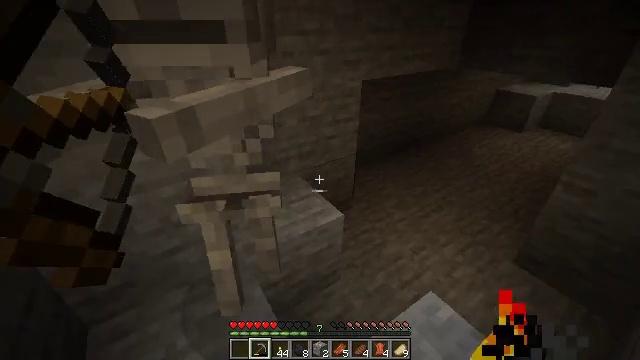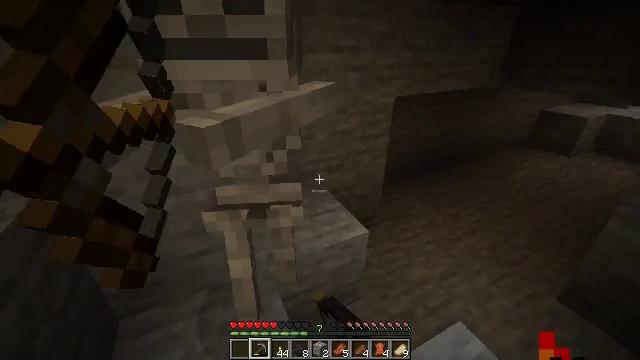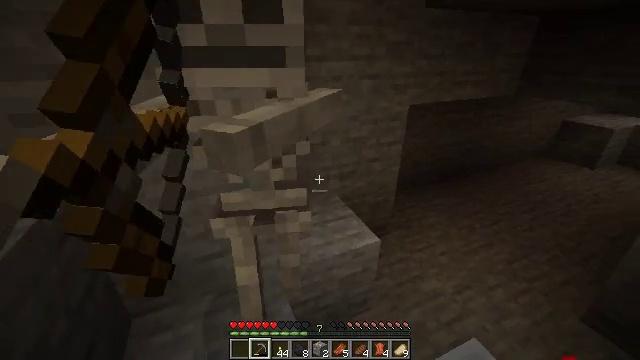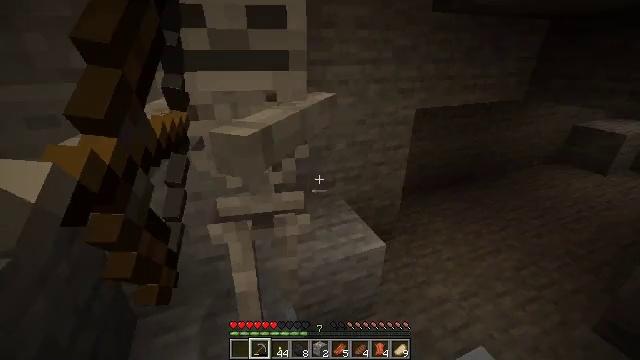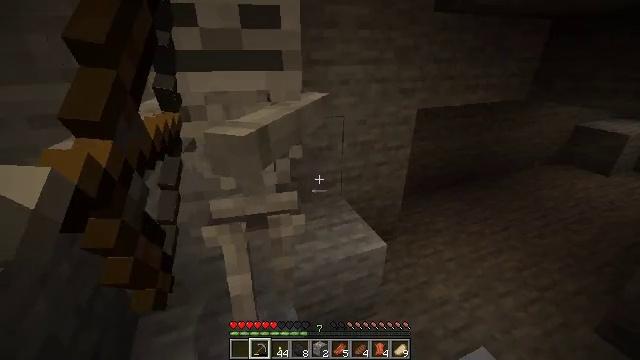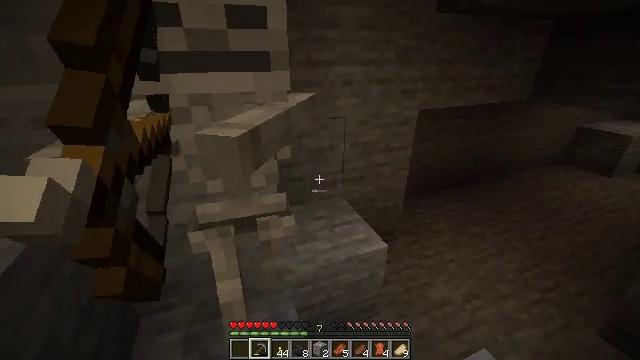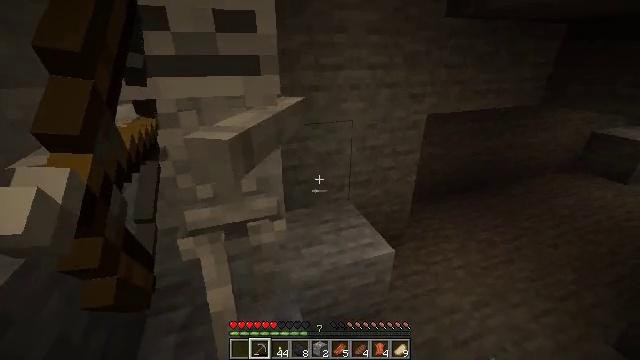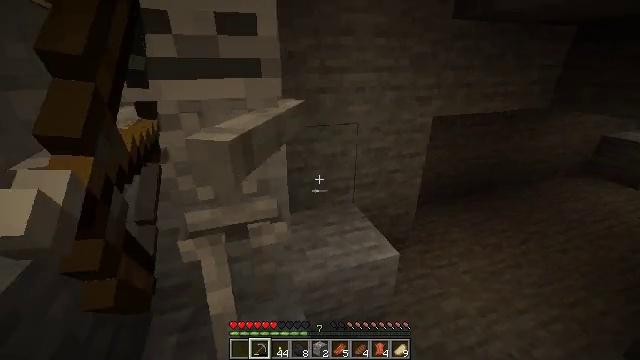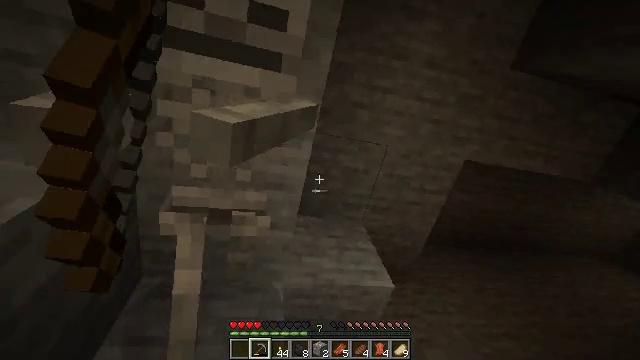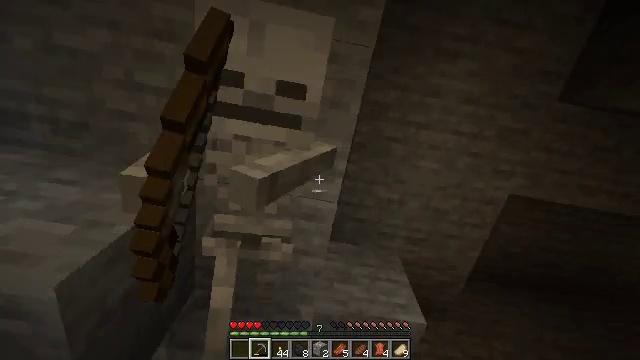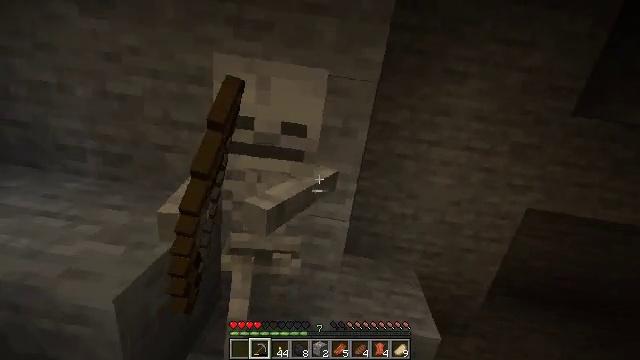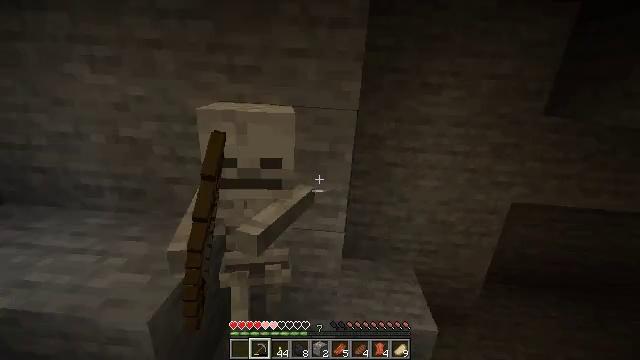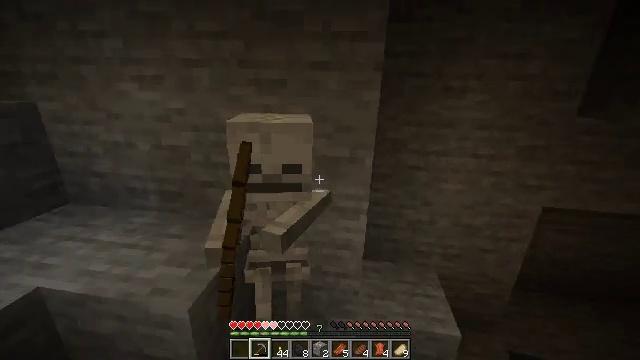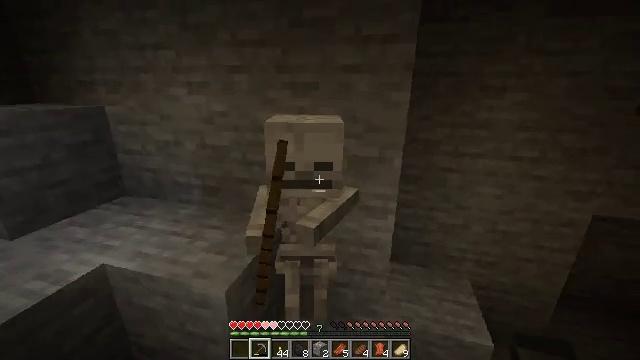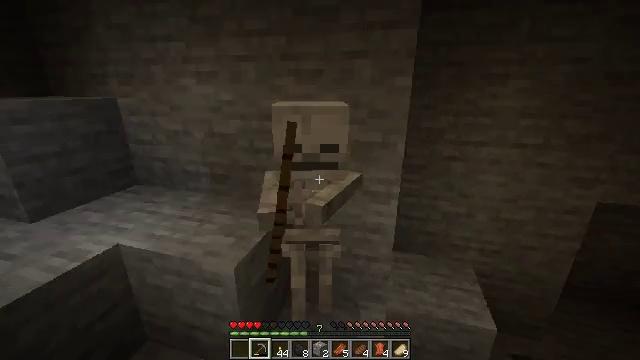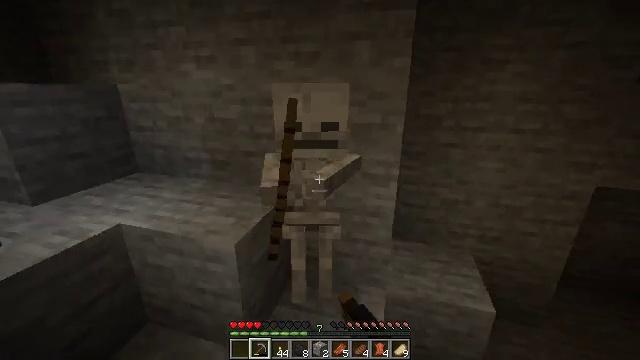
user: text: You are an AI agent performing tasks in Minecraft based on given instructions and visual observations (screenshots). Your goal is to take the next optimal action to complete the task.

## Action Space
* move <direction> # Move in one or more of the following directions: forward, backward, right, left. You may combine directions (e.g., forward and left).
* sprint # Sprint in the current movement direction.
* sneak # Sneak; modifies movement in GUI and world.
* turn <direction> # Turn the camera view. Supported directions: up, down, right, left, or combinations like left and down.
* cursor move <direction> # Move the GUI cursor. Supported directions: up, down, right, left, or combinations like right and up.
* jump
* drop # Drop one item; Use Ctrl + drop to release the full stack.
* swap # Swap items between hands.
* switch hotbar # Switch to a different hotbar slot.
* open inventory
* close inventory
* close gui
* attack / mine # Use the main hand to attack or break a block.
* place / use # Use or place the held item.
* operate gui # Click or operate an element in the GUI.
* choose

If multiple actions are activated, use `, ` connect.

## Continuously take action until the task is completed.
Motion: motion action
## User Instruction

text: Kill a skeleton.
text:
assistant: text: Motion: turn left and up, attack / mine
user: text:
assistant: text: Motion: turn left and up, attack / mine
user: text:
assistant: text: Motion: turn left, attack / mine
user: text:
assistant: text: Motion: no_op
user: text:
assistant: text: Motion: no_op
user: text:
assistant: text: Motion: turn left
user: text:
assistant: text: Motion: turn left
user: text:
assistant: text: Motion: turn left and up
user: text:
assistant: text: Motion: turn left and up
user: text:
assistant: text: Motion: turn left and up
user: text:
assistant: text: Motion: no_op
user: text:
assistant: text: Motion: turn left
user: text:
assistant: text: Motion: turn left
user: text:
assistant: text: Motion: turn left, attack / mine
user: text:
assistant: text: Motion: attack / mine
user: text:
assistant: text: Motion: attack / mine
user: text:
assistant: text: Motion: attack / mine
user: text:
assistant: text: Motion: no_op
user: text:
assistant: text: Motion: no_op
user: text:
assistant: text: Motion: no_op